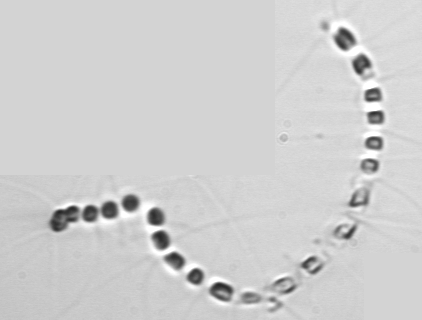
Label: Chaetoceros_socialis